Field crop: tomato
Growth stage: 1
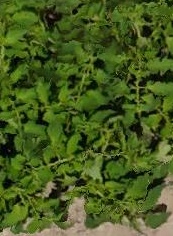
Species: tomato